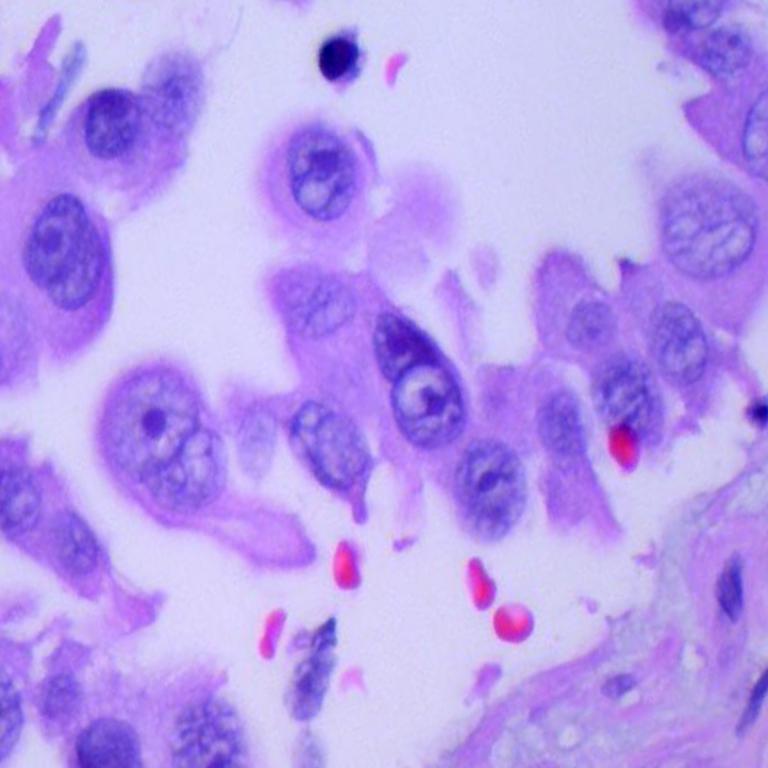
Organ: lung
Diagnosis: adenocarcinomas